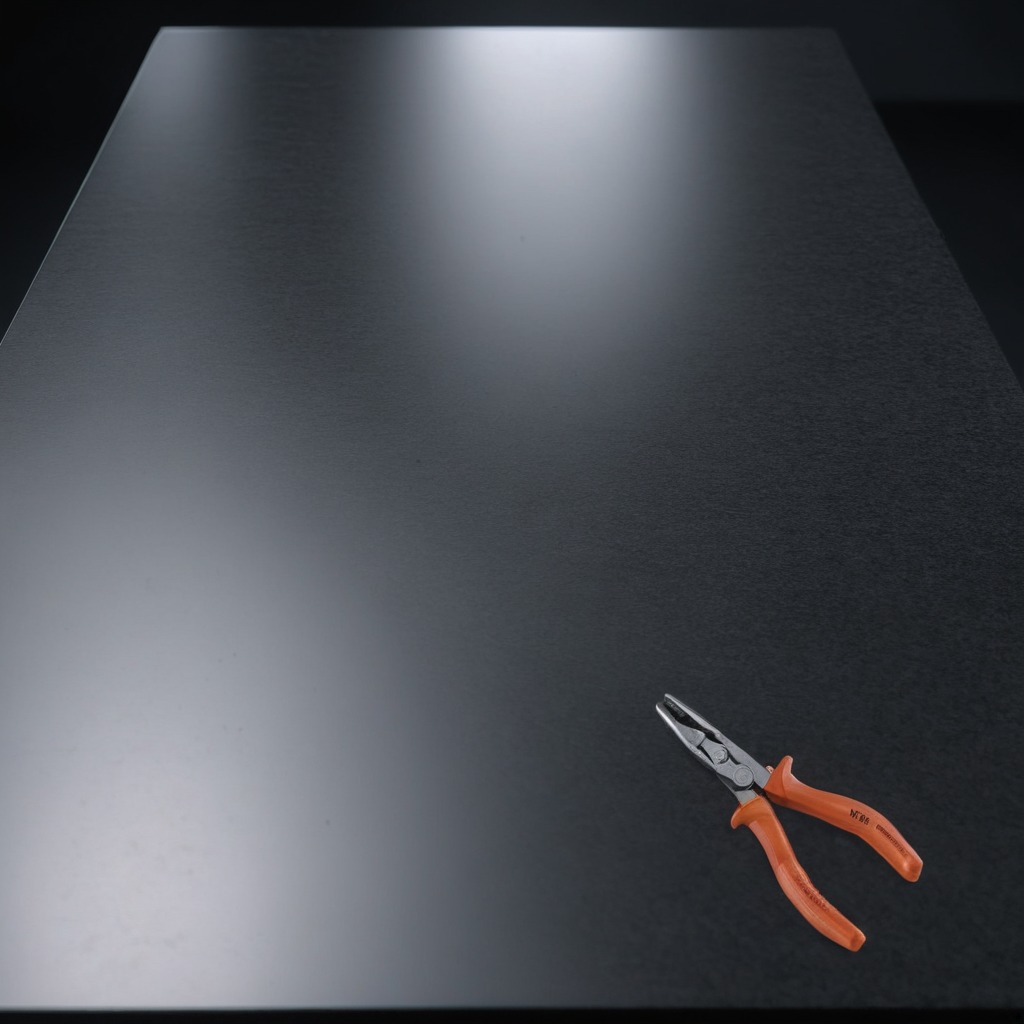
A plier is lying on the granite table inside a workshop at night.